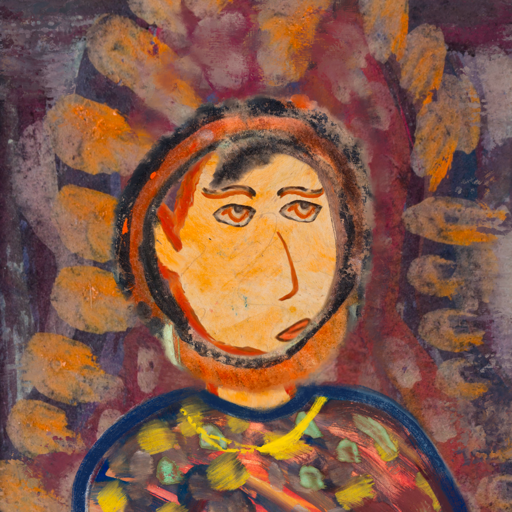
Background: Doll, Head And Neck Side: Experience, Face Side: Experience, Bust: Mother_And_Son_Mother, Hair Side: Childish, Head Accessory: Blank, Second Necklace: Blank, Necklace: Irani_1, Baby: Blank